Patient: sex M, age 30
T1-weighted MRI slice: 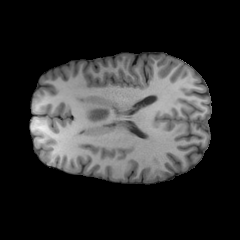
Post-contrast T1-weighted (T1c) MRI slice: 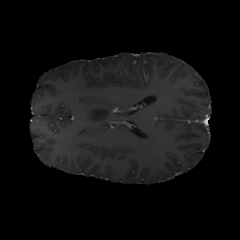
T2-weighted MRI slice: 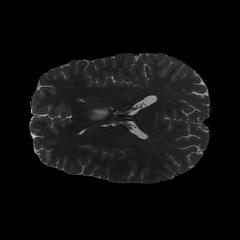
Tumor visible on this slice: yes
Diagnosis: Astrocytoma, IDH-mutant
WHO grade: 2